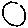
Label: circle